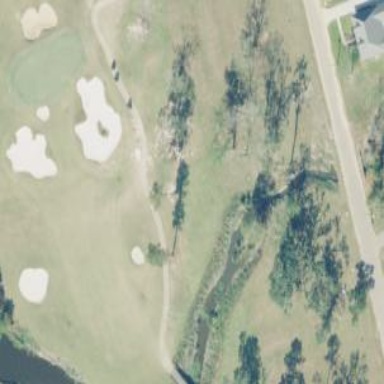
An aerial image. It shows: Pathway for golfing.